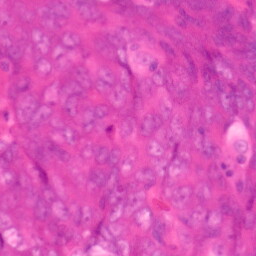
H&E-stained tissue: Colon